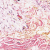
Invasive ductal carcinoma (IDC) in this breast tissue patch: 0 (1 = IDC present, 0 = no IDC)